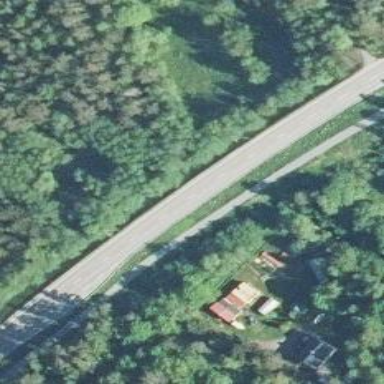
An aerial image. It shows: Cycleway.